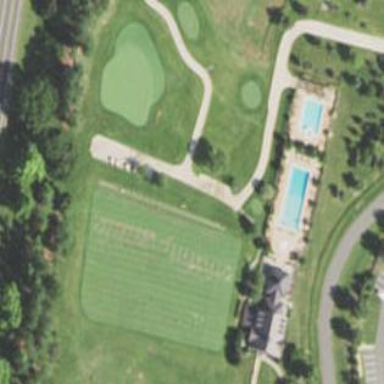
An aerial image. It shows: Grassy area designated for driving range golf.